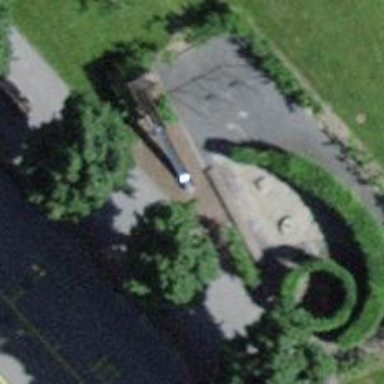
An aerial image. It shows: Bench for seating.